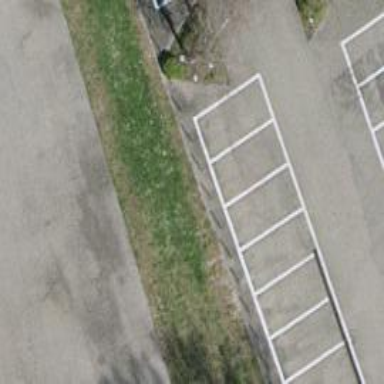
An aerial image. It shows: Bollard barrier.